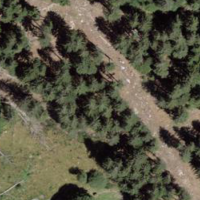
EUNIS habitat code: 43
Species observed at this site:
Euphorbia cyparissias